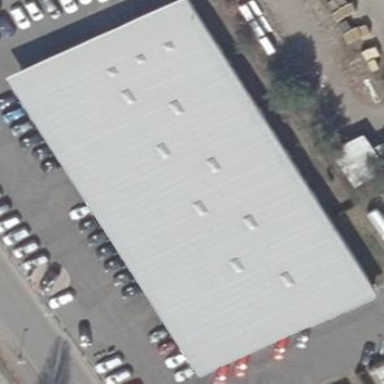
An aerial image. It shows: Building with flat grey roof. It hosts car shop.